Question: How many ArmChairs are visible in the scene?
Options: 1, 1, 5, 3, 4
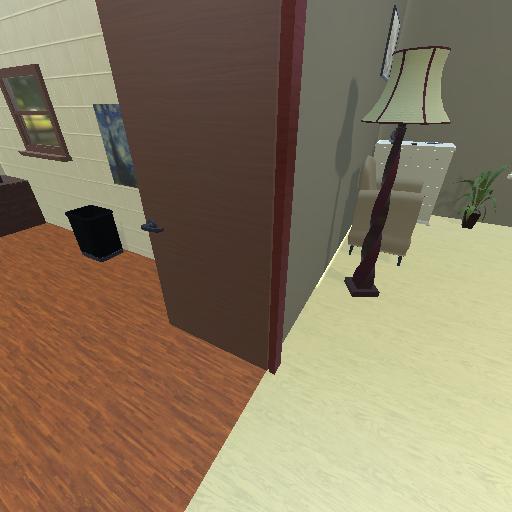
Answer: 1